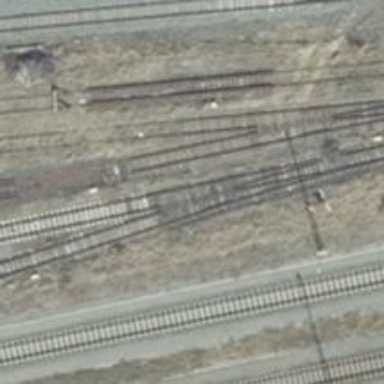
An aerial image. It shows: Disused railway yard.